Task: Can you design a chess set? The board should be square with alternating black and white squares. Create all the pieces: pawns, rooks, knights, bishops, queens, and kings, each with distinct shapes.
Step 56:
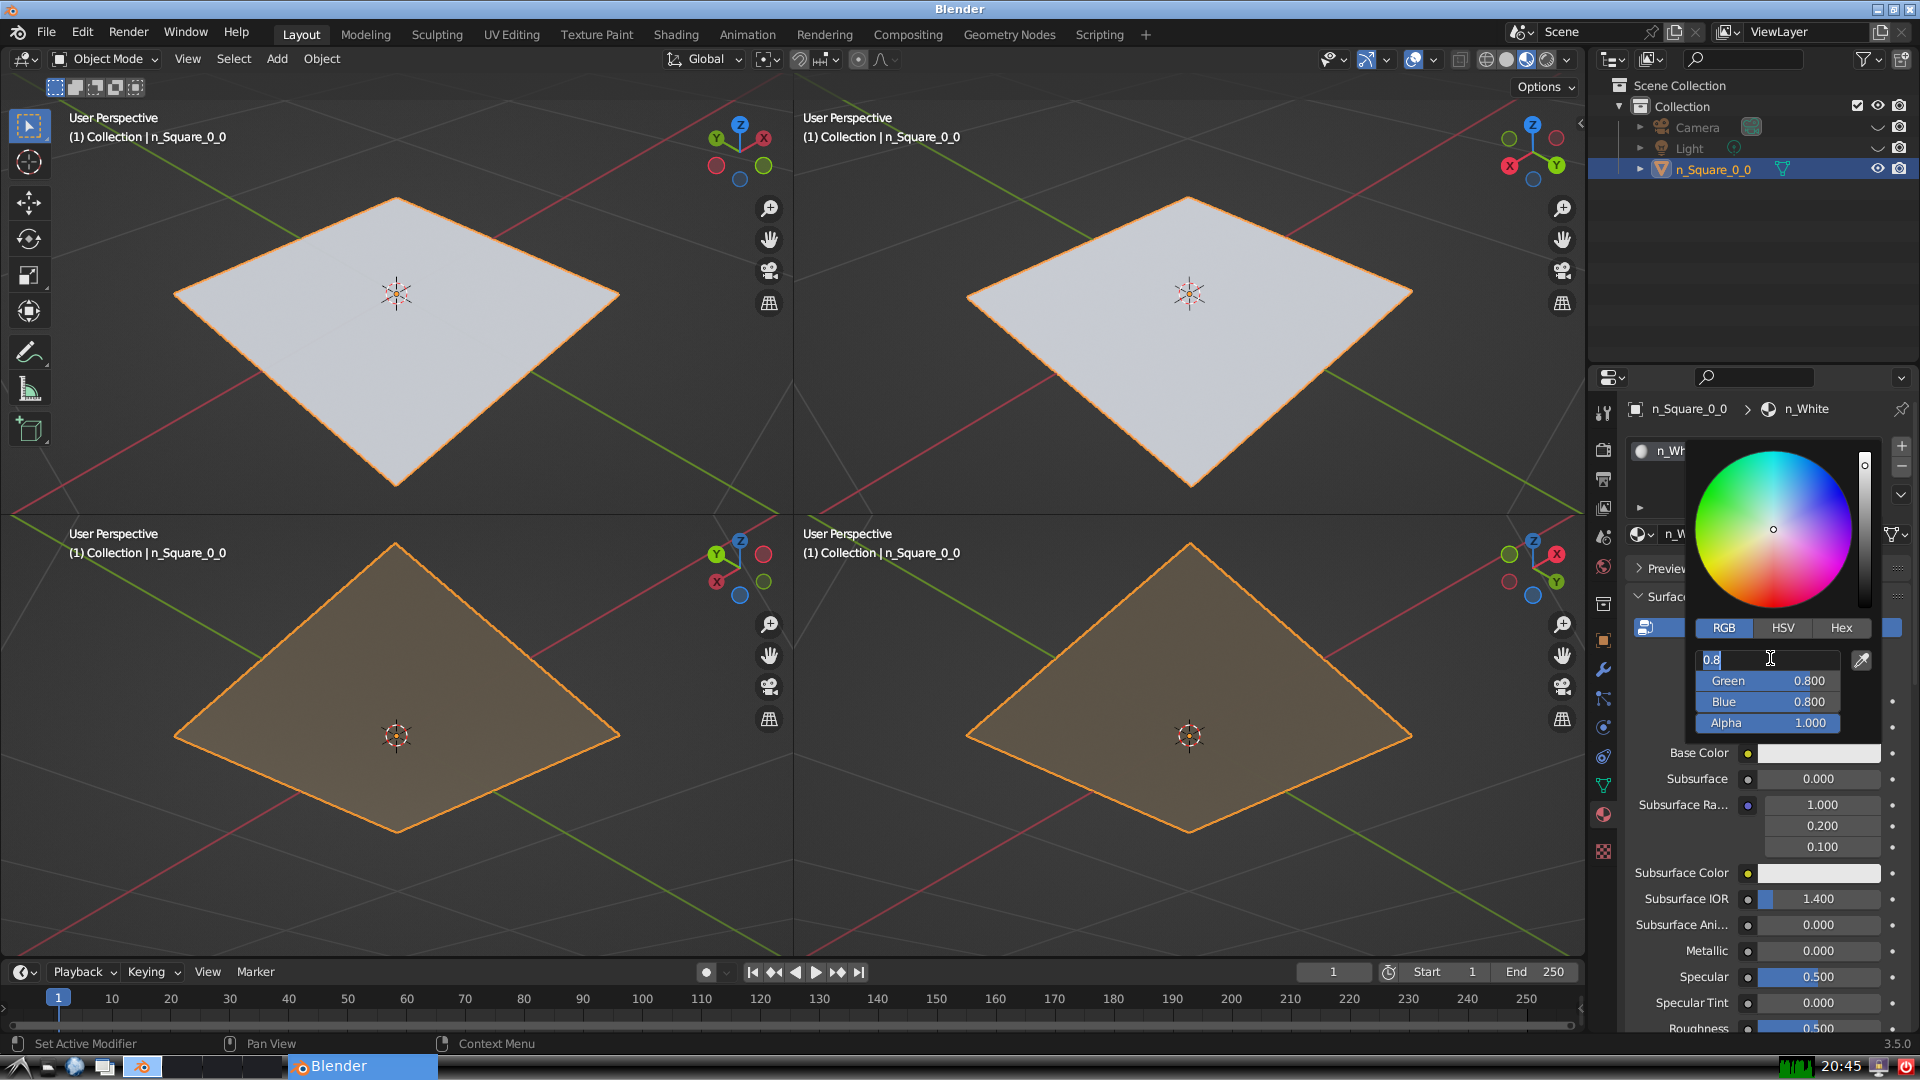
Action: input_text: 1.0